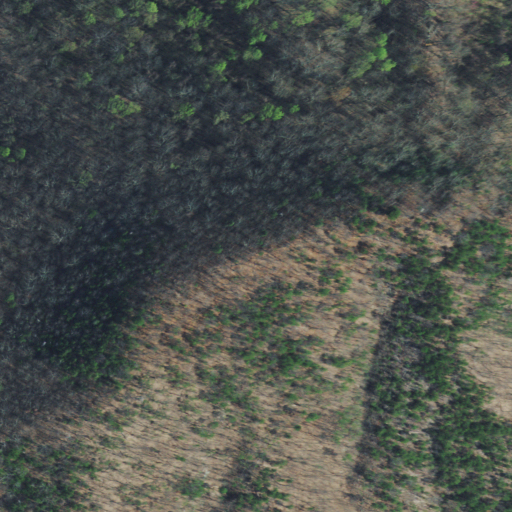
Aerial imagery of mountain in Tennessee named Sugarloaf Mountain containing deciduous forest and mixed forest